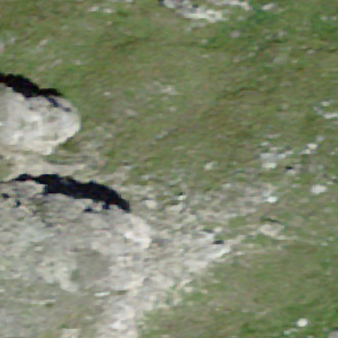
Label: bouldering_area